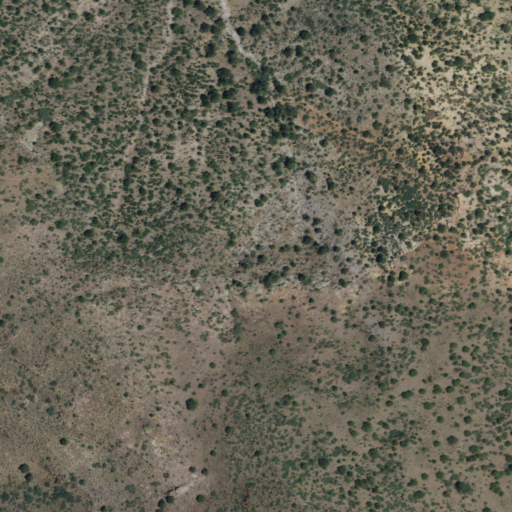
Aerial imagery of mountains in New Mexico named Summit Mountains containing evergreen forest and shrub